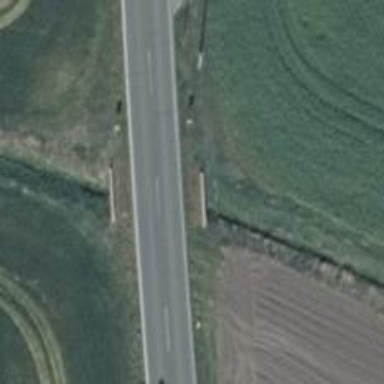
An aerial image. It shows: Tertiary road on asphalt surface crossing over bridge.